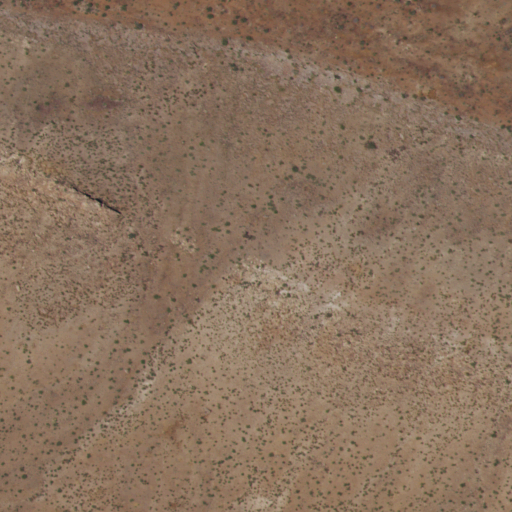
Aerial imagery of mountain in New Mexico named Rimrock containing grassland and shrub